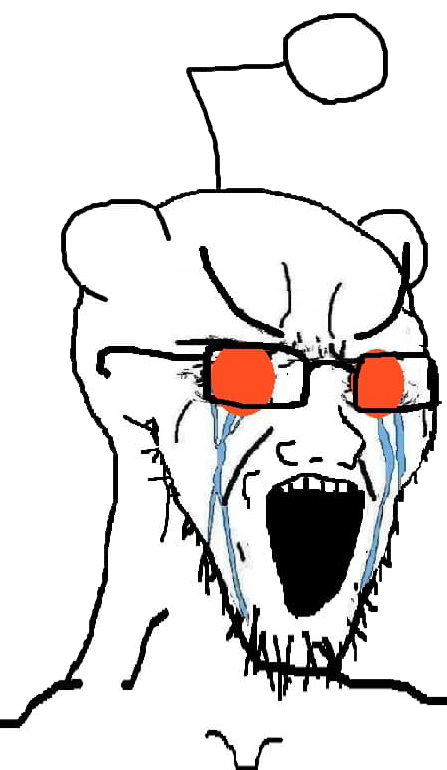
Label: 5_Soyjak